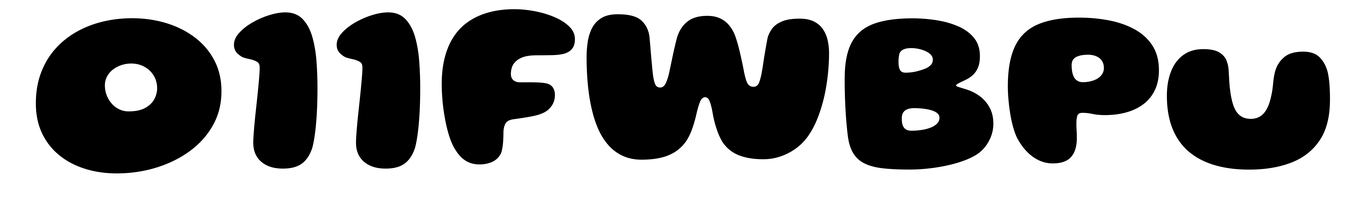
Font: Gluten_ExtraBold